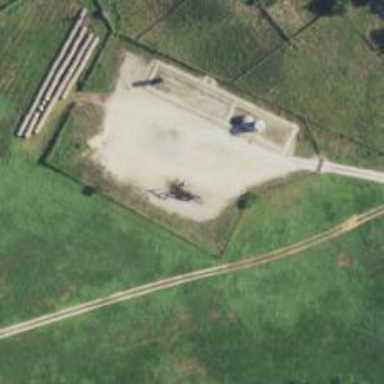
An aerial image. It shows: Petroleum well.